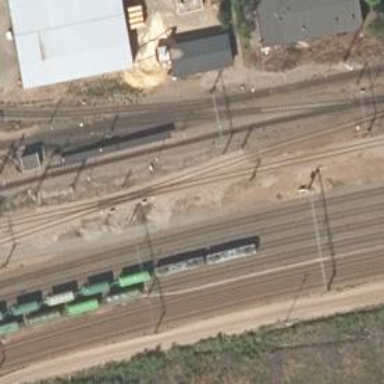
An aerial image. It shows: Rail yard with electrified contact lines for railway operations.